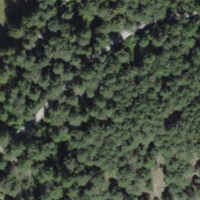
EUNIS habitat code: 43
Species observed at this site:
Amelanchier ovalis